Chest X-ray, AP view. Patient: 35 years old, sex F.
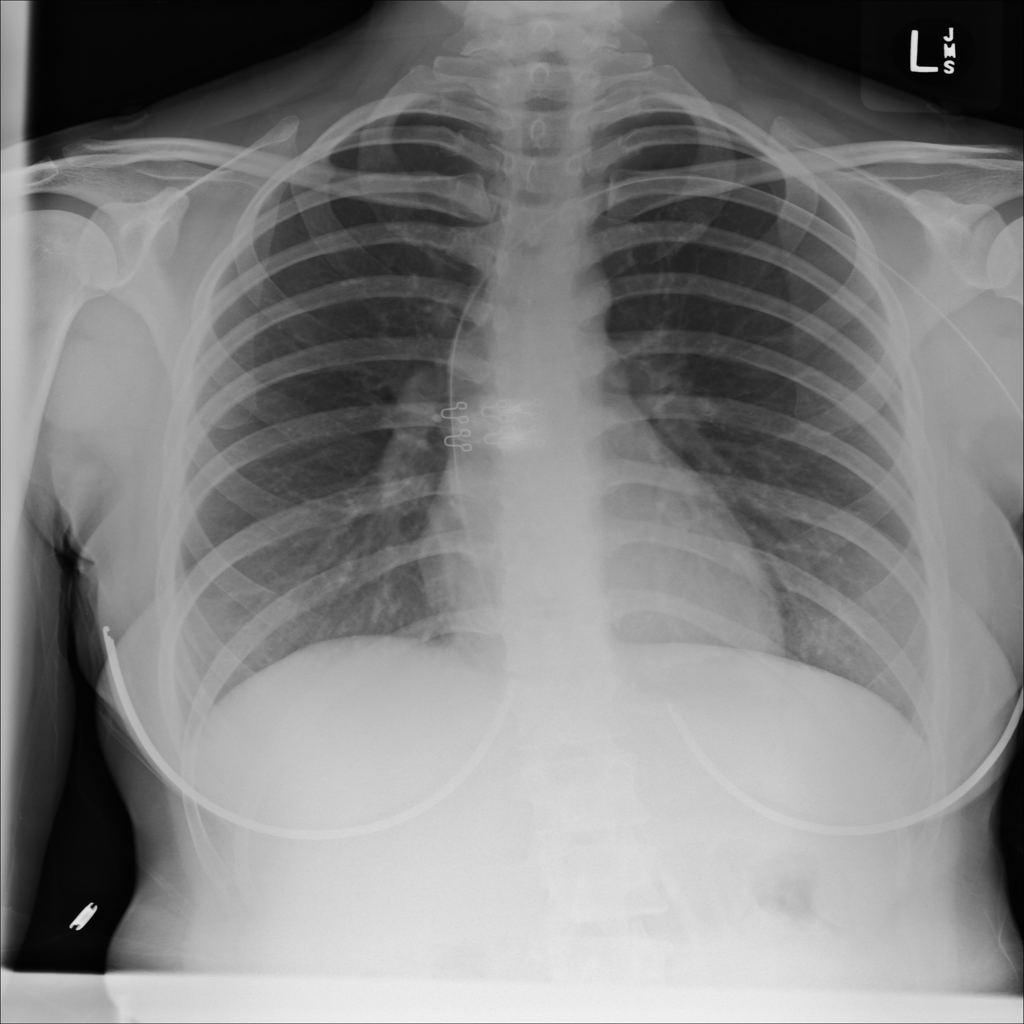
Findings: No Finding